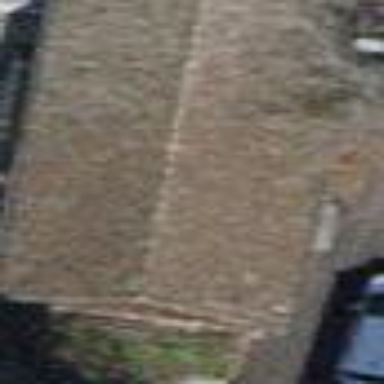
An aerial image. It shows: Shed building.